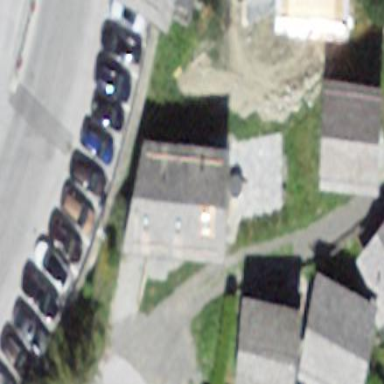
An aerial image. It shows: Building with tile roof.